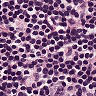
Metastatic tissue present: no